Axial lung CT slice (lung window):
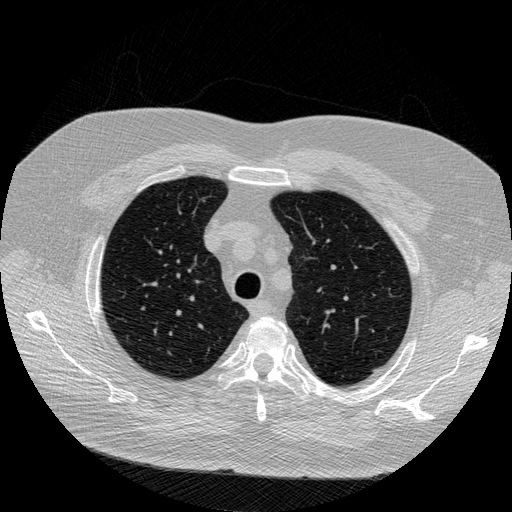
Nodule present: no